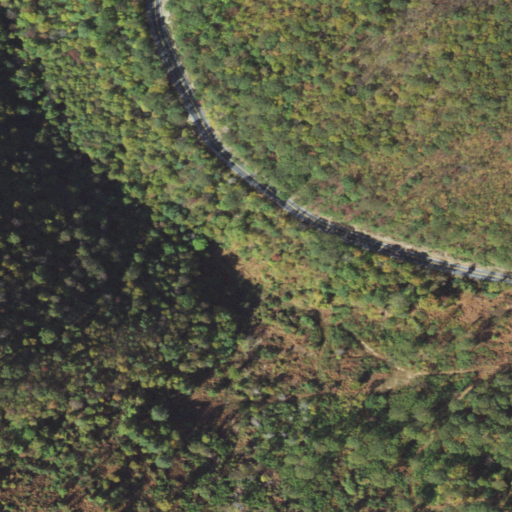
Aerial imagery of gap in Pennsylvania named Big Gap containing deciduous forest, open development, low intensity development, and shrub